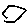
Label: hexagon